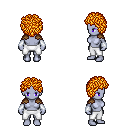
a pixel art fantasy rpg character, female body template, dark elf, purple skin, leather shoulder armor, white pants, light blonde curly afro hairstyle, white cloth bracers, four views (front, back, left, right), 2x2 character sprite sheet, small pixel art, hard edges, no anti-aliasing